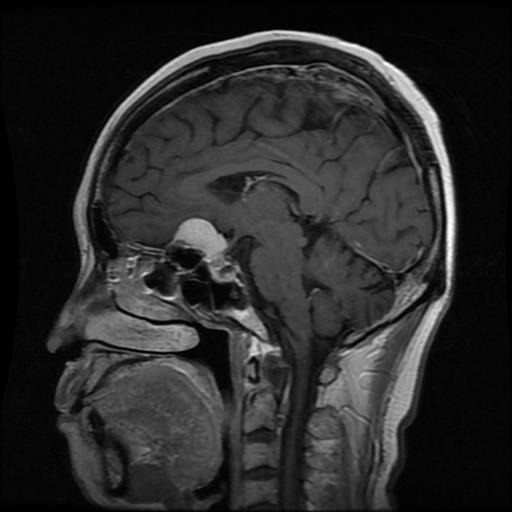
Label: meningioma